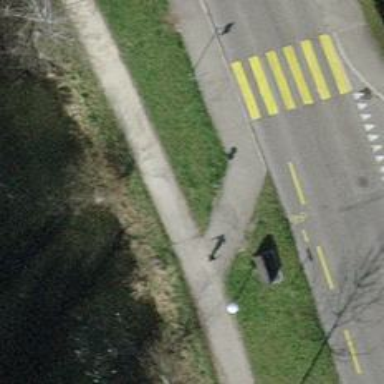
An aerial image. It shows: Bollard barrier.